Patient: sex F, age 80
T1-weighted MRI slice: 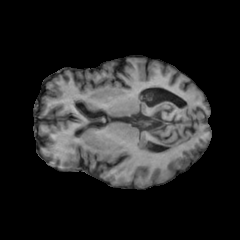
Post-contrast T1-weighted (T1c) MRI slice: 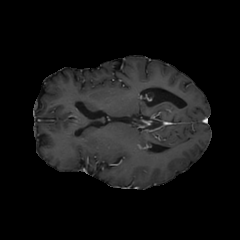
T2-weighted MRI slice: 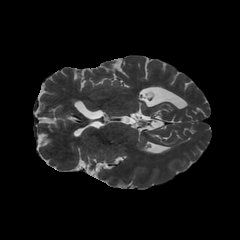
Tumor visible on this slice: no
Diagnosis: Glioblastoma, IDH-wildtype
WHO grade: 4